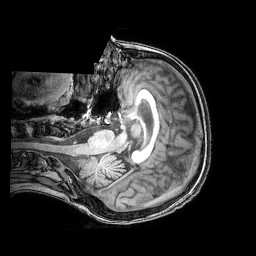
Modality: T1w
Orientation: axial
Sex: female
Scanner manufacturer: philips
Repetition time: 0.008055 s
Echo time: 0.00368 s